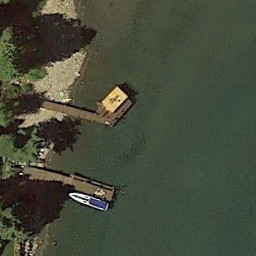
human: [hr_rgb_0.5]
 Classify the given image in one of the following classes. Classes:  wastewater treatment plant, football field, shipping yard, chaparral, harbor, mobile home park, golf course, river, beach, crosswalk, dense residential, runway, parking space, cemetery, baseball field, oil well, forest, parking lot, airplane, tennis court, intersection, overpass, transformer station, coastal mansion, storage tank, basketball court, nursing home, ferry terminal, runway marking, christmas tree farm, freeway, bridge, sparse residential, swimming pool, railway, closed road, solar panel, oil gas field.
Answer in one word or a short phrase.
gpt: ferry terminal